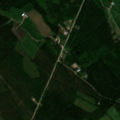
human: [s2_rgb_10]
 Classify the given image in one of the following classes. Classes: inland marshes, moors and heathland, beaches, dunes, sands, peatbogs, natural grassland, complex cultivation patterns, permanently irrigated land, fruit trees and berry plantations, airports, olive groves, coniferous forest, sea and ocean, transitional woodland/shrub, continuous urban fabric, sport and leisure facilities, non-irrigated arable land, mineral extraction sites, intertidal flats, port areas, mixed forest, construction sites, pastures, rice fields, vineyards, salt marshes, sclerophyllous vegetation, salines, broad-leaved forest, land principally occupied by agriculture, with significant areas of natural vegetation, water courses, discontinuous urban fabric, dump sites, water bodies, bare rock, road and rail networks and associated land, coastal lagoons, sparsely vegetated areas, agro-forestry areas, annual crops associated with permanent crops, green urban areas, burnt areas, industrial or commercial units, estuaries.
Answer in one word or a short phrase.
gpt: non-irrigated arable land, land principally occupied by agriculture, with significant areas of natural vegetation, coniferous forest, mixed forest